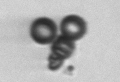
Label: bead